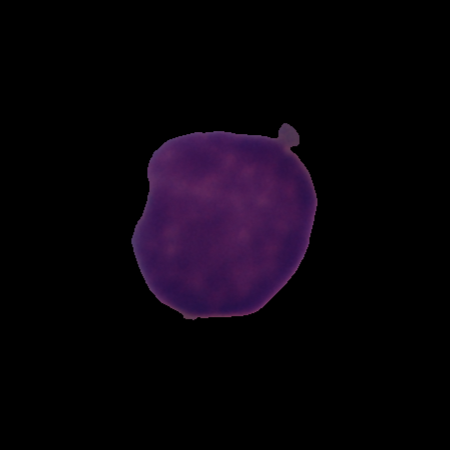
Label: cancer